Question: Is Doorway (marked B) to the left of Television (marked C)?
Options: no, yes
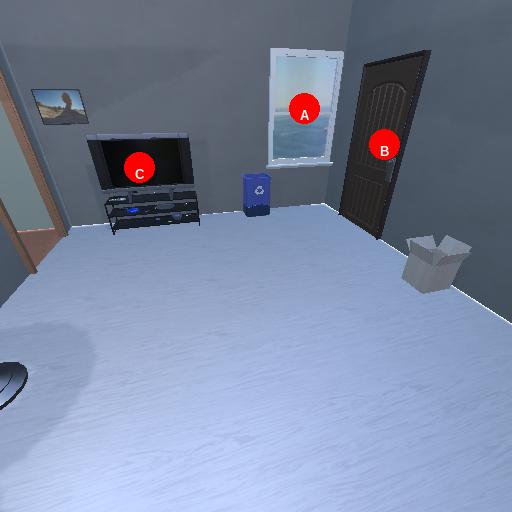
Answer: no